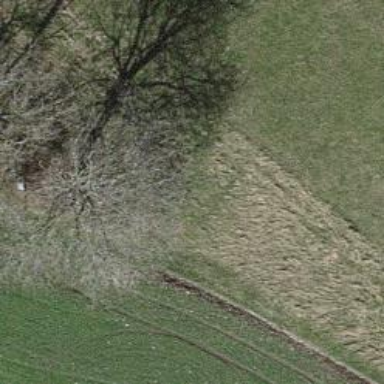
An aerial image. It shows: Row of trees in natural setting.